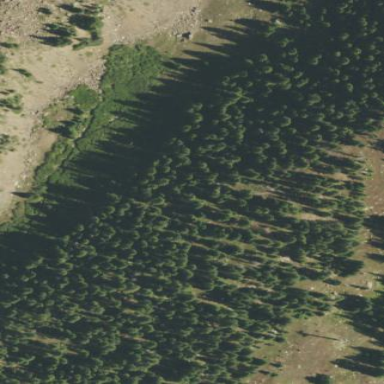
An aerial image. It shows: Area of evergreen woodland.